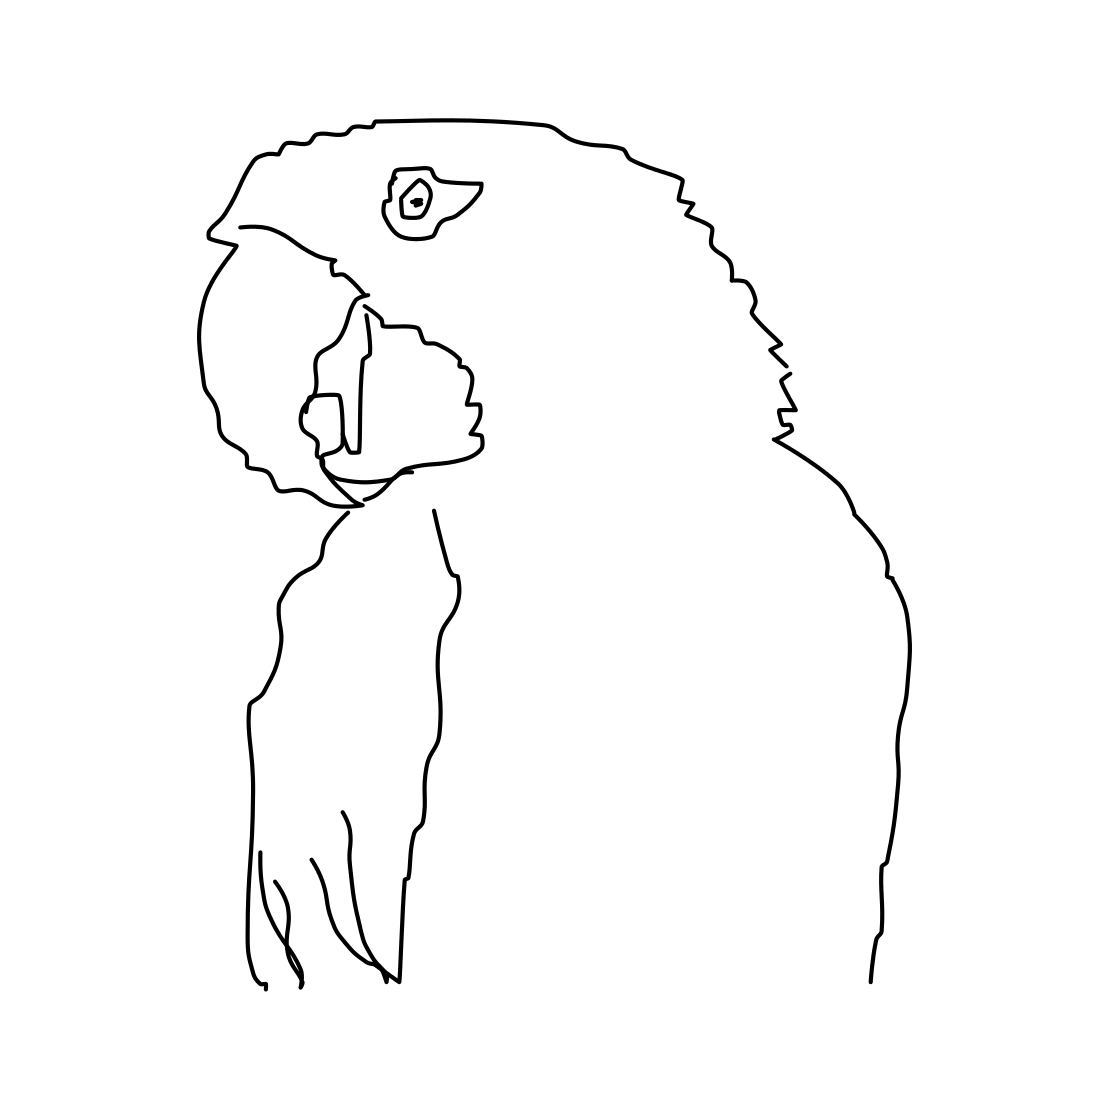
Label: parrot